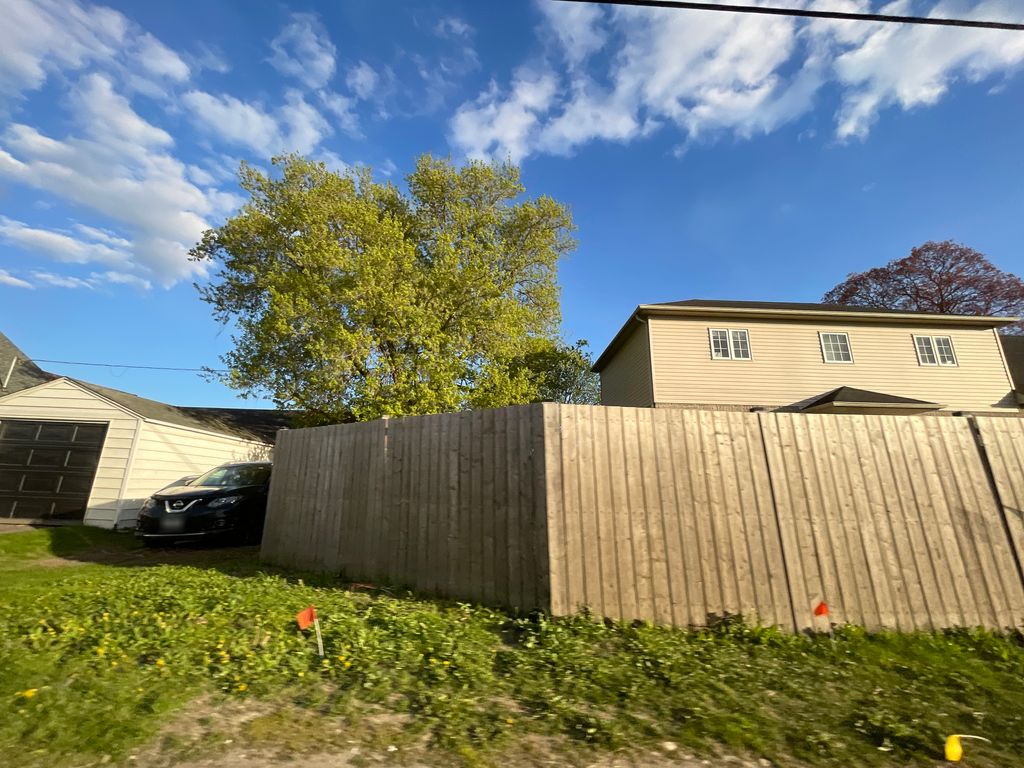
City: kitchener-waterloo